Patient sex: M
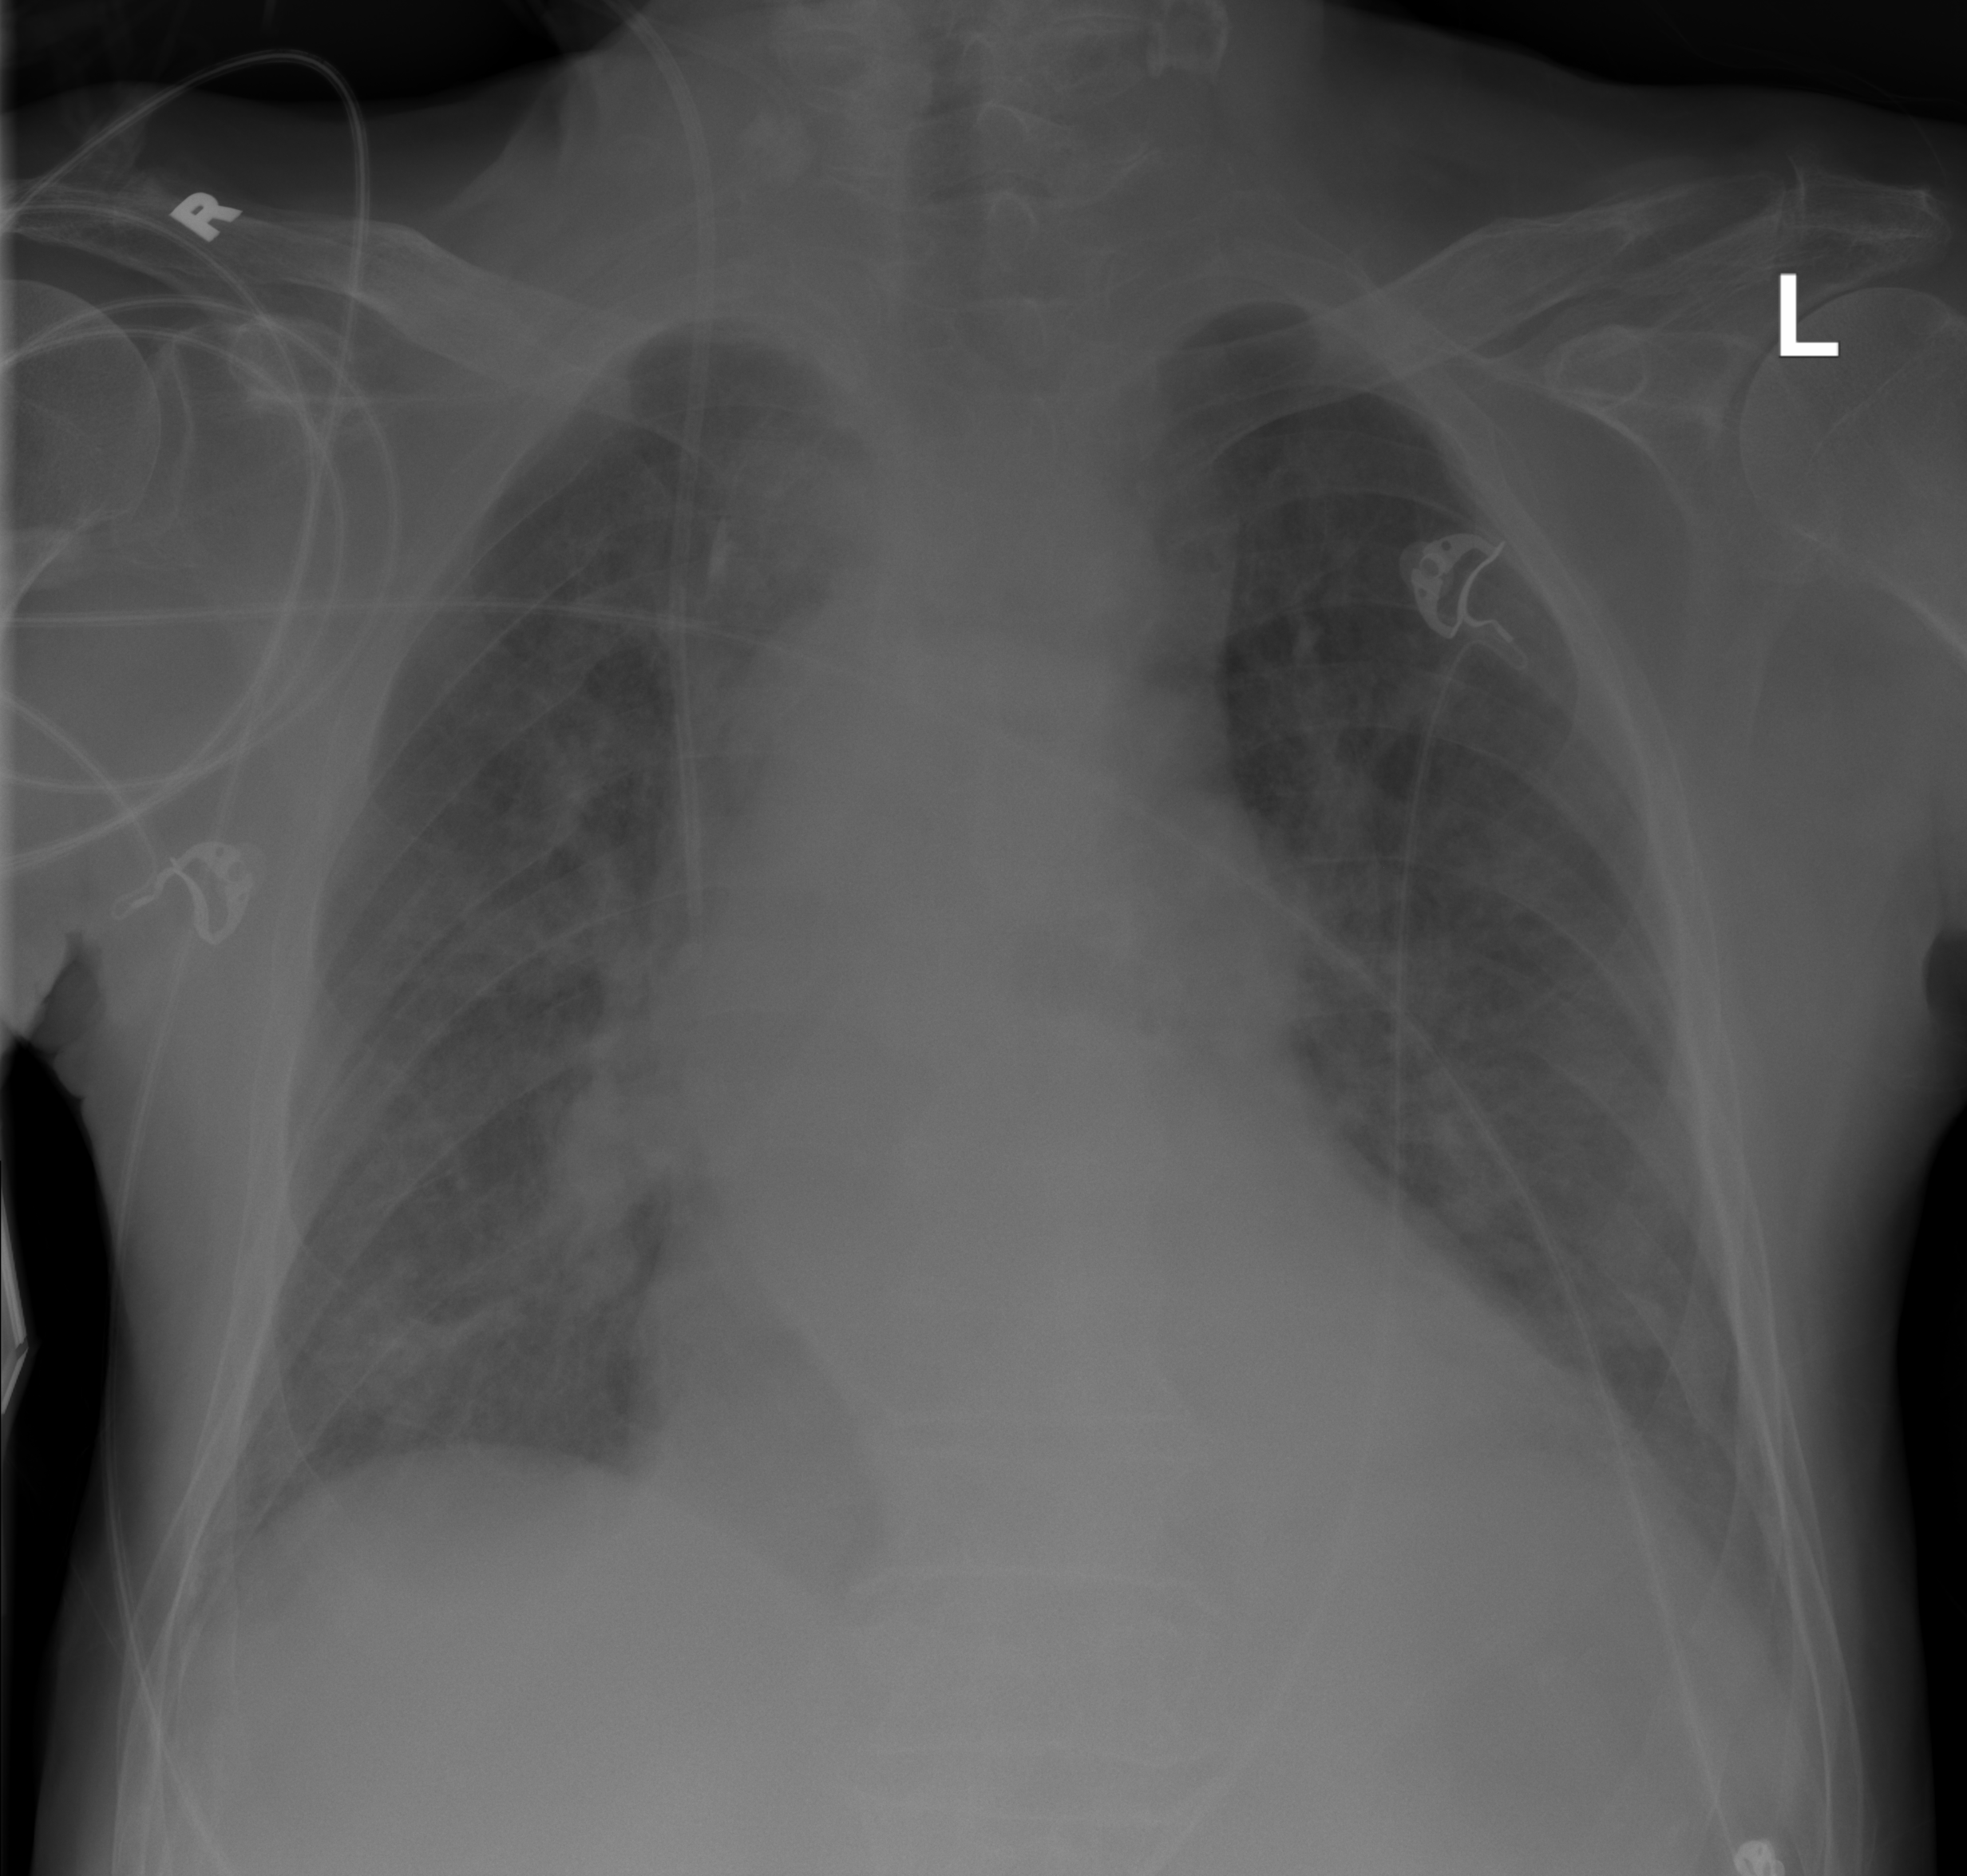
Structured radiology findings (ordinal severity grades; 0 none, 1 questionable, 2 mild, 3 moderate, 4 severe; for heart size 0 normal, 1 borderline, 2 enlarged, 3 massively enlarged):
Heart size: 2
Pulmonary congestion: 2
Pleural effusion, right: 0
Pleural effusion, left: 0
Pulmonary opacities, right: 2
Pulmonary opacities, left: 0
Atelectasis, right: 2
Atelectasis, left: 0